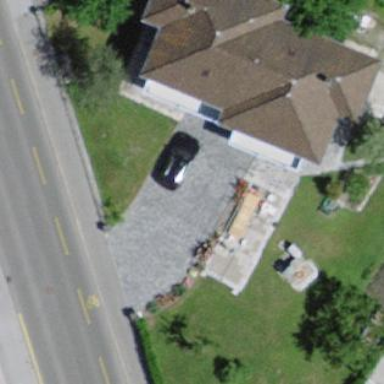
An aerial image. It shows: Detached building with hipped roof shape.